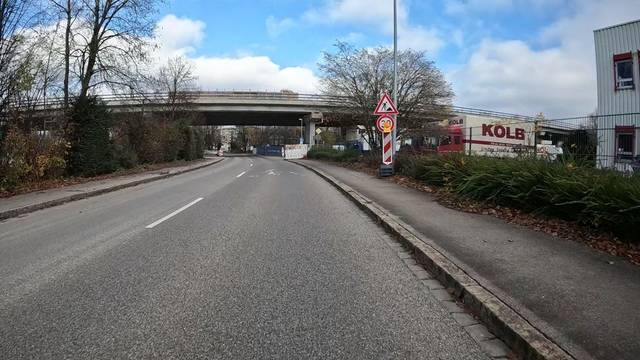
Region: Germany
Coordinates: 47.998, 10.186